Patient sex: F
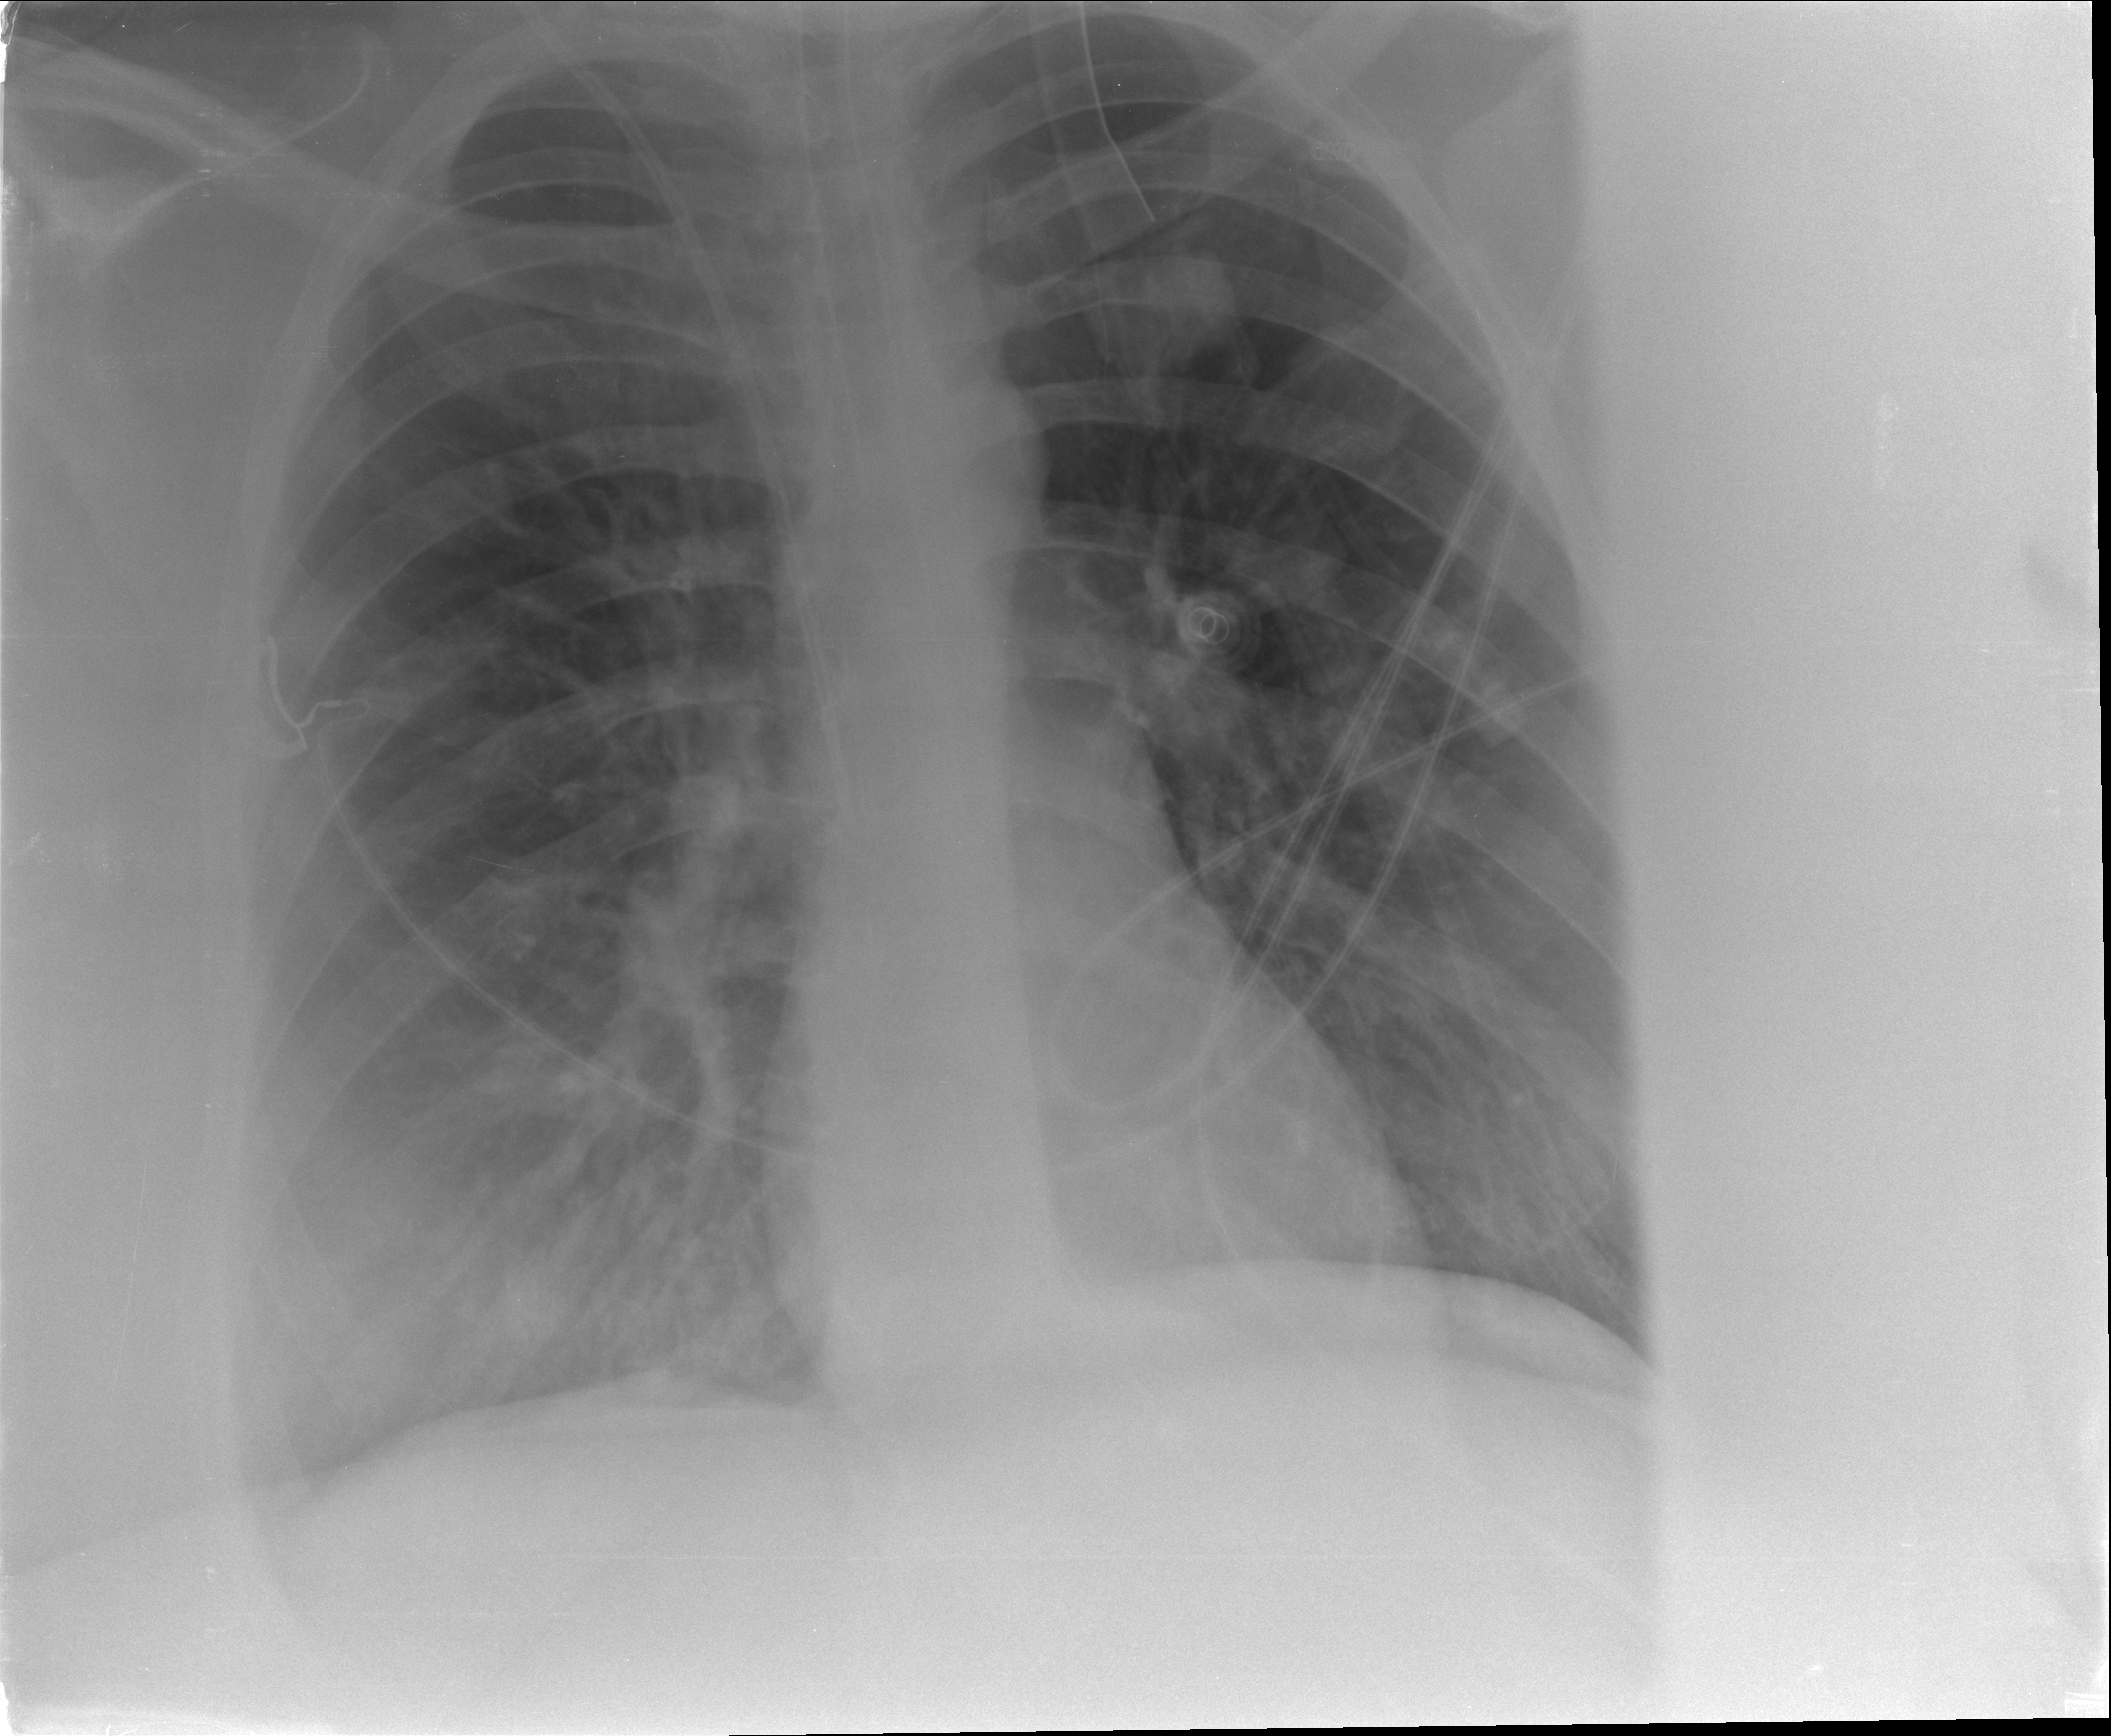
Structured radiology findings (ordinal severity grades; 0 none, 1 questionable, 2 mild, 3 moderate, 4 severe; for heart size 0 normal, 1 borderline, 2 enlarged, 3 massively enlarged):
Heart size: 0
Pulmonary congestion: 0
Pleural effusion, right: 0
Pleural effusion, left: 0
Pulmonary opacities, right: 2
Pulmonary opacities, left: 0
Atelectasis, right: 0
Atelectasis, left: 0